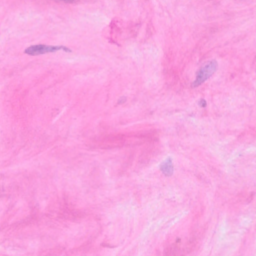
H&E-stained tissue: Breast